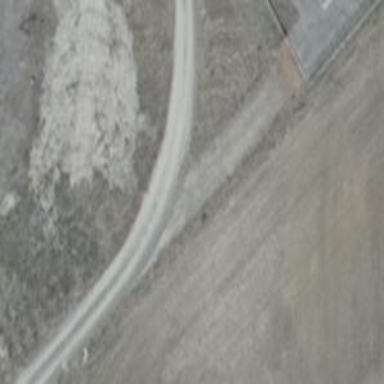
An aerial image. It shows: Gravel track with grade2 tracktype.